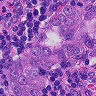
Metastatic tissue present: yes